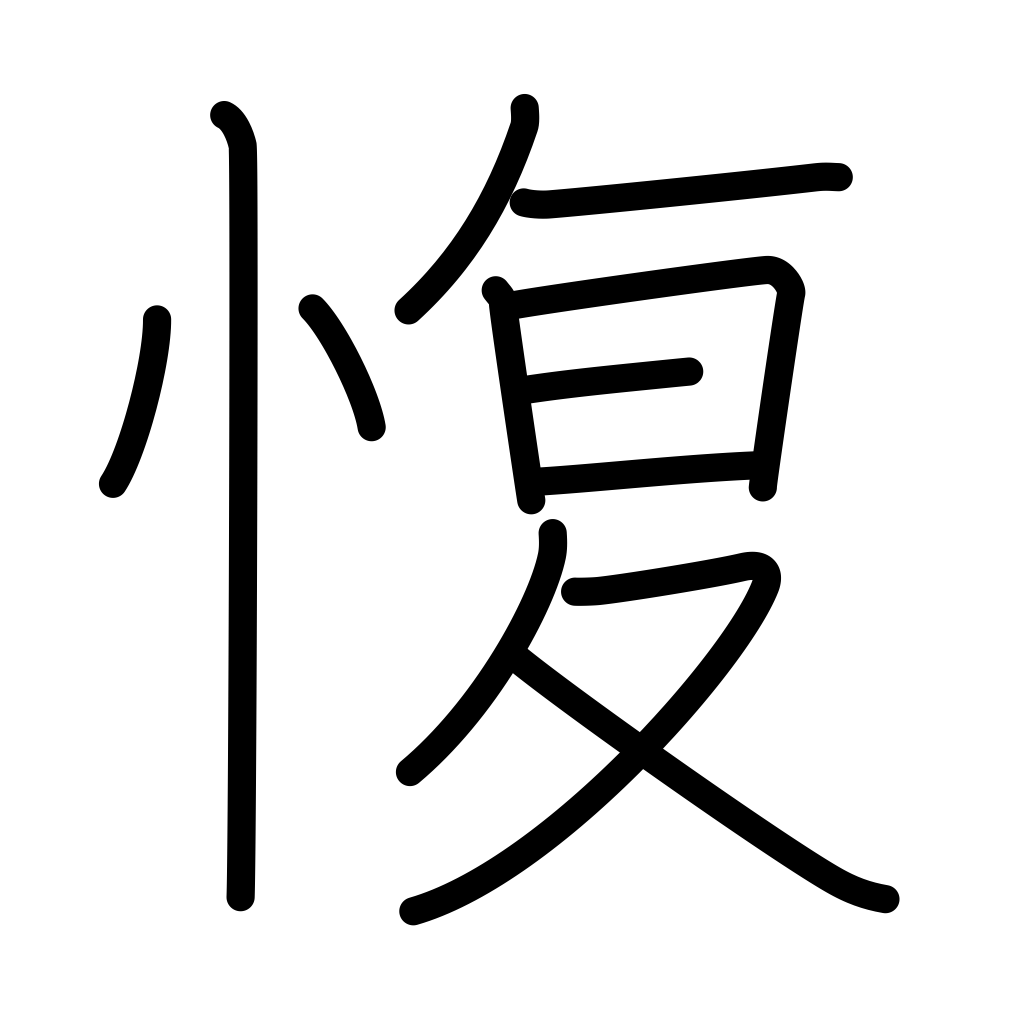
Meaning: go against, disobey